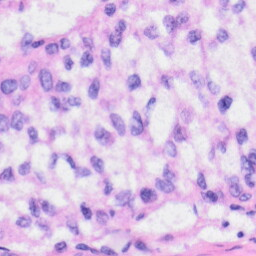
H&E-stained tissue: Liver